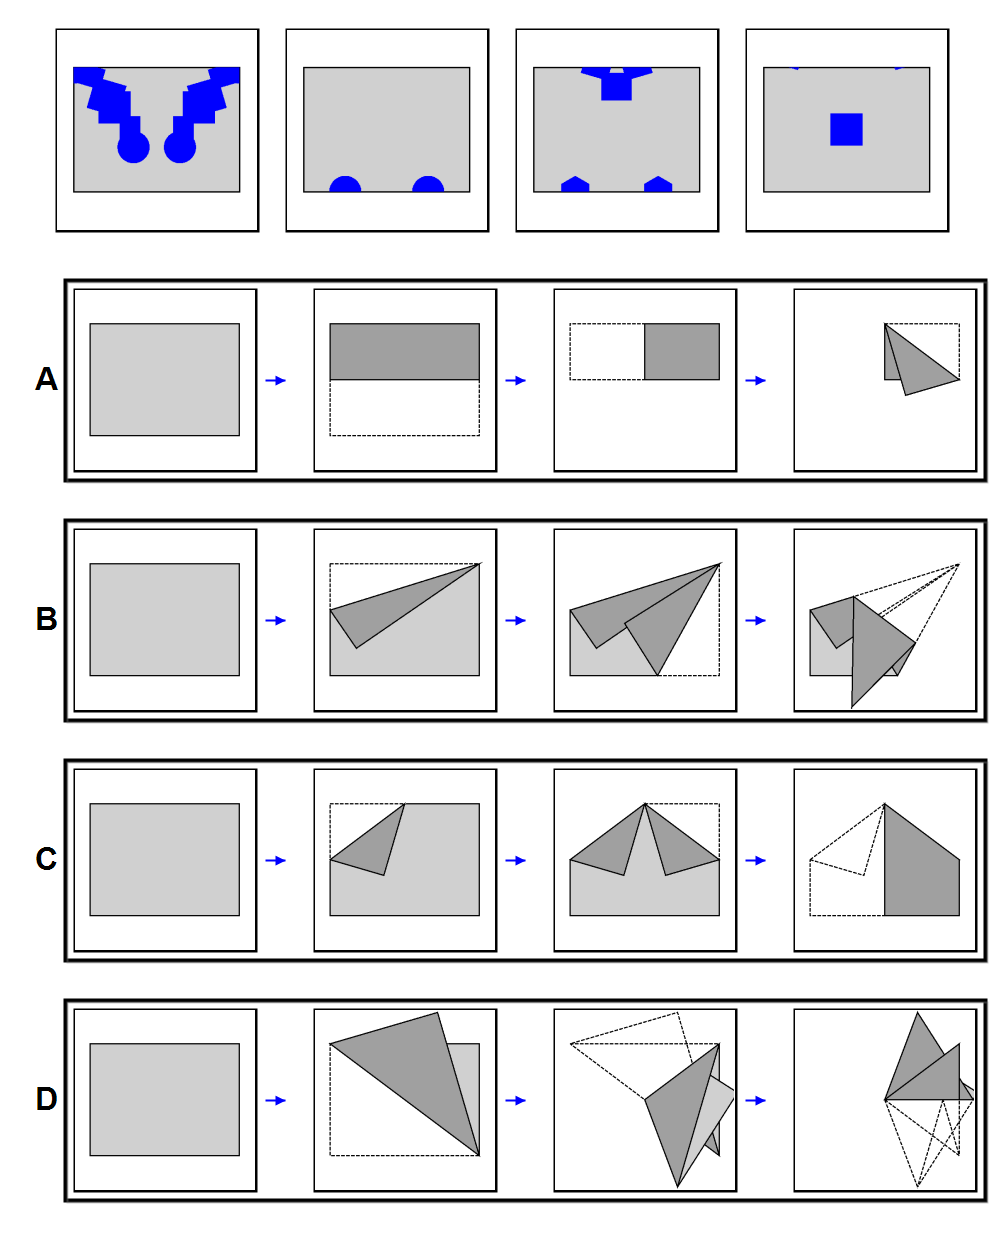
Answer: C